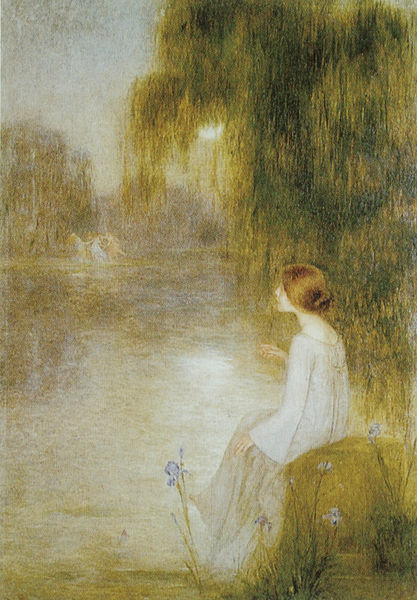
Titel: Träumerei
Künstler: Juan Brull y Vinolas
Standort: Barcelona
Institution: Museu d'Arte Modern
Schlagwörter: baum, blau, blätter, hand, himmel, laub, umhang, wasser, weiß, bäume, fluss, frauen, grün, impressionismus, landschaft, mädchen, see, sitzen, teich, ufer, ausschnitt, blume, blumen, braun, frau, frisur, grau, haar, hell, hintergrund, kleid, licht, profil, rücken, schwarz, blick, blüten, dame, gras, rasen, wiese, jung, falten, kleidung, knoten, stein, ärmel, bildnis, hals, hände, porträt, schauen, bach, horizont, hügel, natur, spiegelung, weide, einsam, gewässer, sonne, gewand, haare, sitzend, blatt, pflanzen, tanzen, hübsch, scheitel, traurig, weiher, beine, bein, dutt, füße, wellen, liebe, ruhe, fels, nebel, tag, nacken, romantik, lehnen, turner, detail, impressionistisch, warten, still, striche, leuchten, haarknoten, hängen, weiden, abschied, wasseroberfläche, moos, sumpf, lilie, sehnsucht, verliebt, moor, romantisch, seeufer, leuchtend, liebeskummer, lilien, reigen, blaß, trauerweide, umhand, lile, unbewegt, trompetenärmel, wasseer, ohelia, uferrand